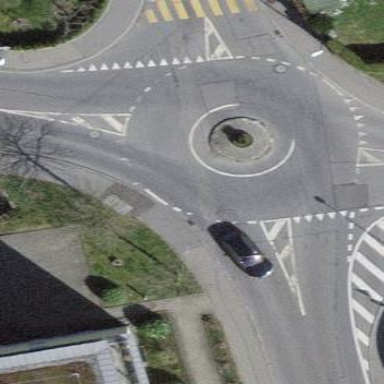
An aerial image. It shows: Residential road with asphalt surface leading up to roundabout.